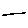
Label: line